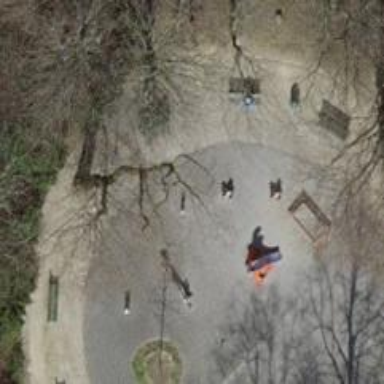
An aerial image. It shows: Playground with springy equipment.